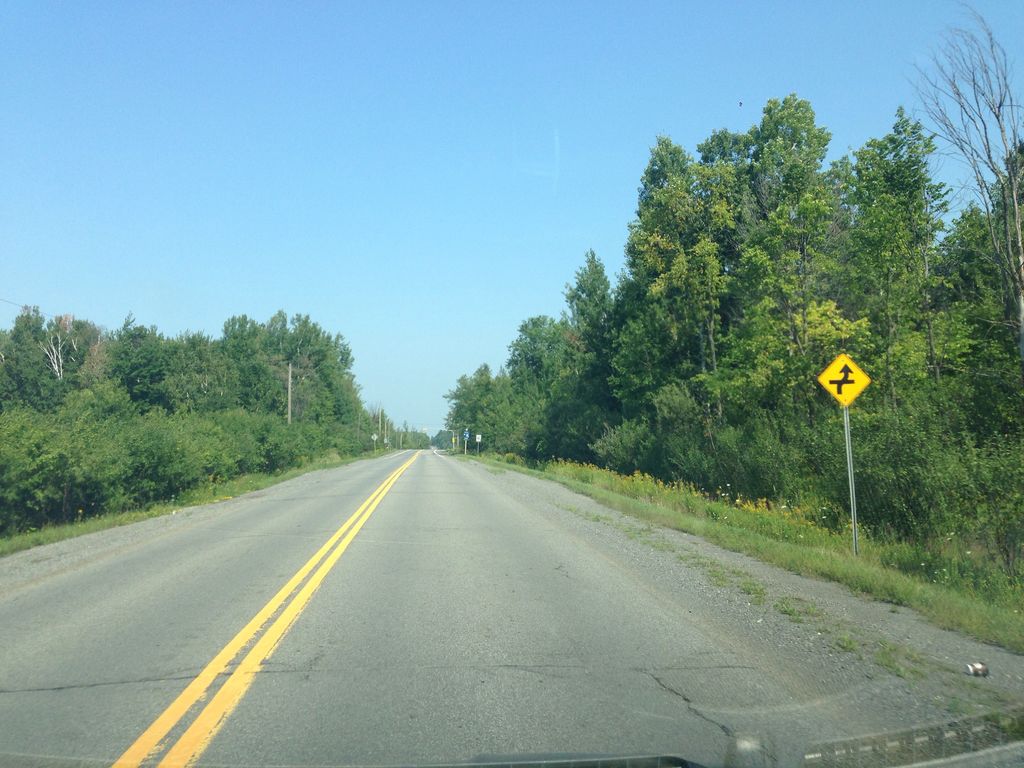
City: ottawa-gatineau